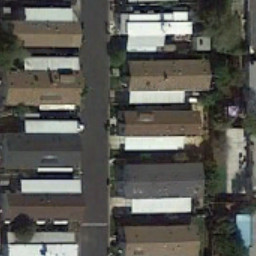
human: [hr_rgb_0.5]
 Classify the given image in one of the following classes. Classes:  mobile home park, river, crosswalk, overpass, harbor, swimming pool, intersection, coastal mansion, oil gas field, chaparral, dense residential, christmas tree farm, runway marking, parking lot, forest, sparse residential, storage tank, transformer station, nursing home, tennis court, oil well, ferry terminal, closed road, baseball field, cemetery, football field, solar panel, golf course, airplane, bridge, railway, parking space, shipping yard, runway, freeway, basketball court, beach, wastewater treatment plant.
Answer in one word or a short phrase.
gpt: mobile home park